Interaction volume radius: 10 \u00c5
Interaction volume height: 15 \u00c5
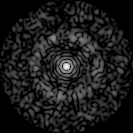
Disorder parameter: 0.807